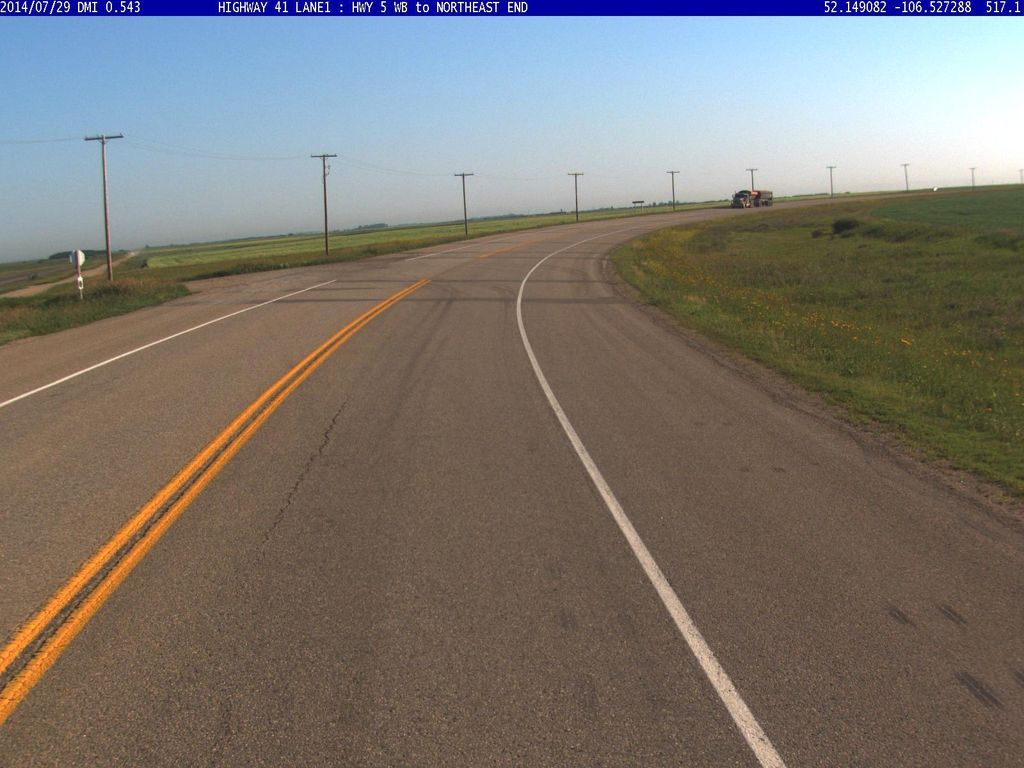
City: saskatoon